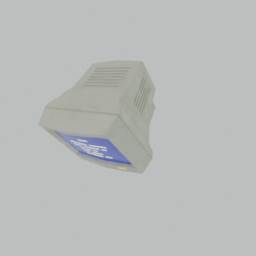
Label: electronics